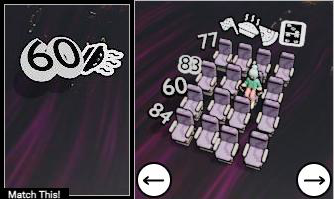
Task: seats
Answer: no